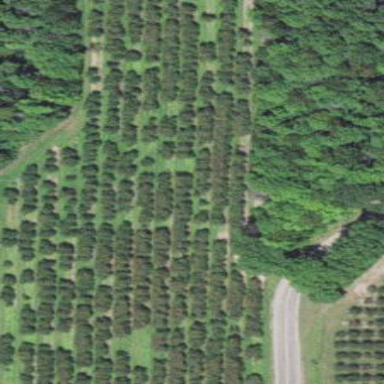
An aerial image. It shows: Orchard filled with cherry trees.